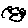
Label: bird